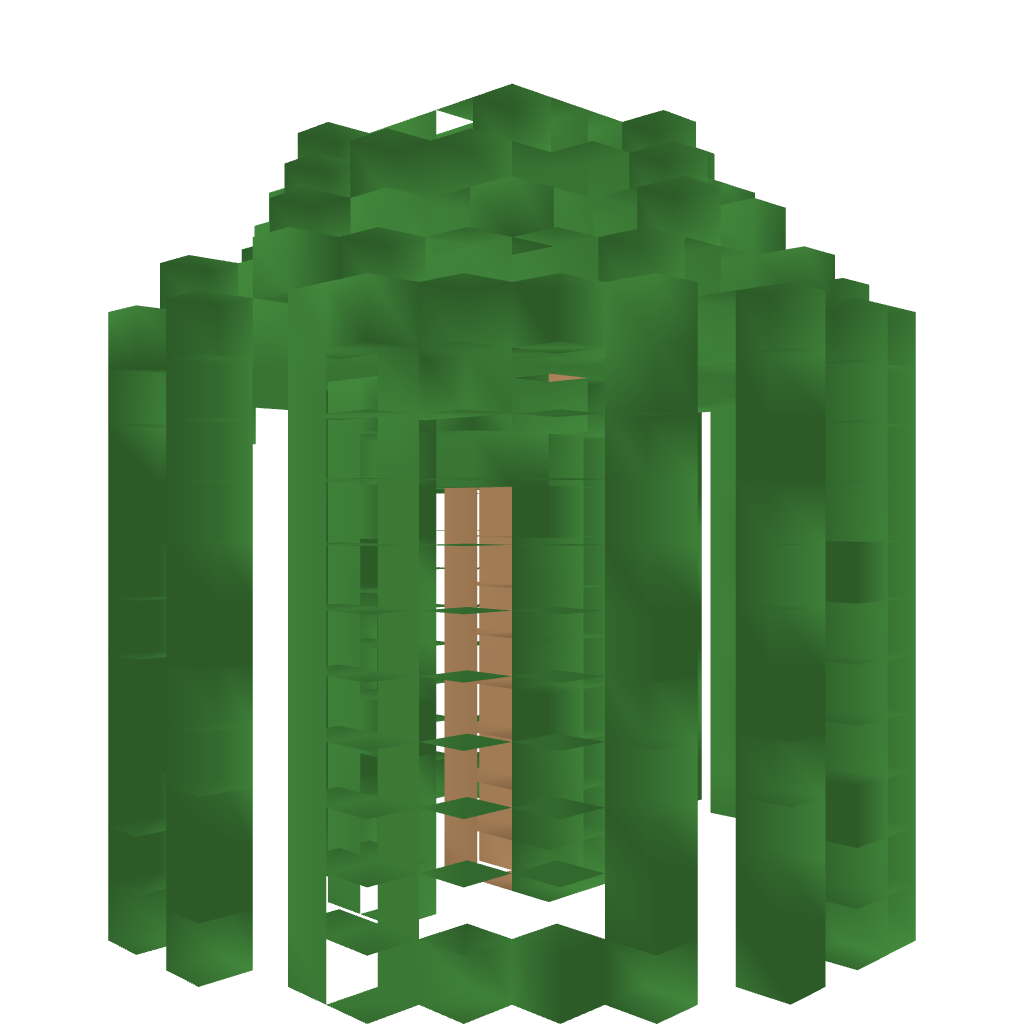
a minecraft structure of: Simple Jungle Tree House bad low quality